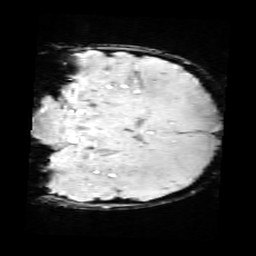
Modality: SWI
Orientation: coronal
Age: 9
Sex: male
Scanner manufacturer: siemens
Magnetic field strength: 3 T
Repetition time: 0.027 s
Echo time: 0.02 s